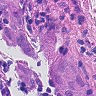
Metastatic tissue present: yes